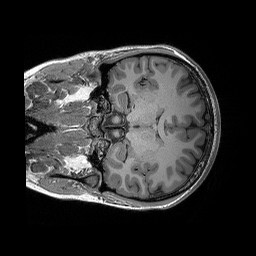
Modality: T1w
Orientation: coronal
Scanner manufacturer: siemens
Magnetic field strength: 3 T
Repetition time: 2.3 s
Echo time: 0.00298 s